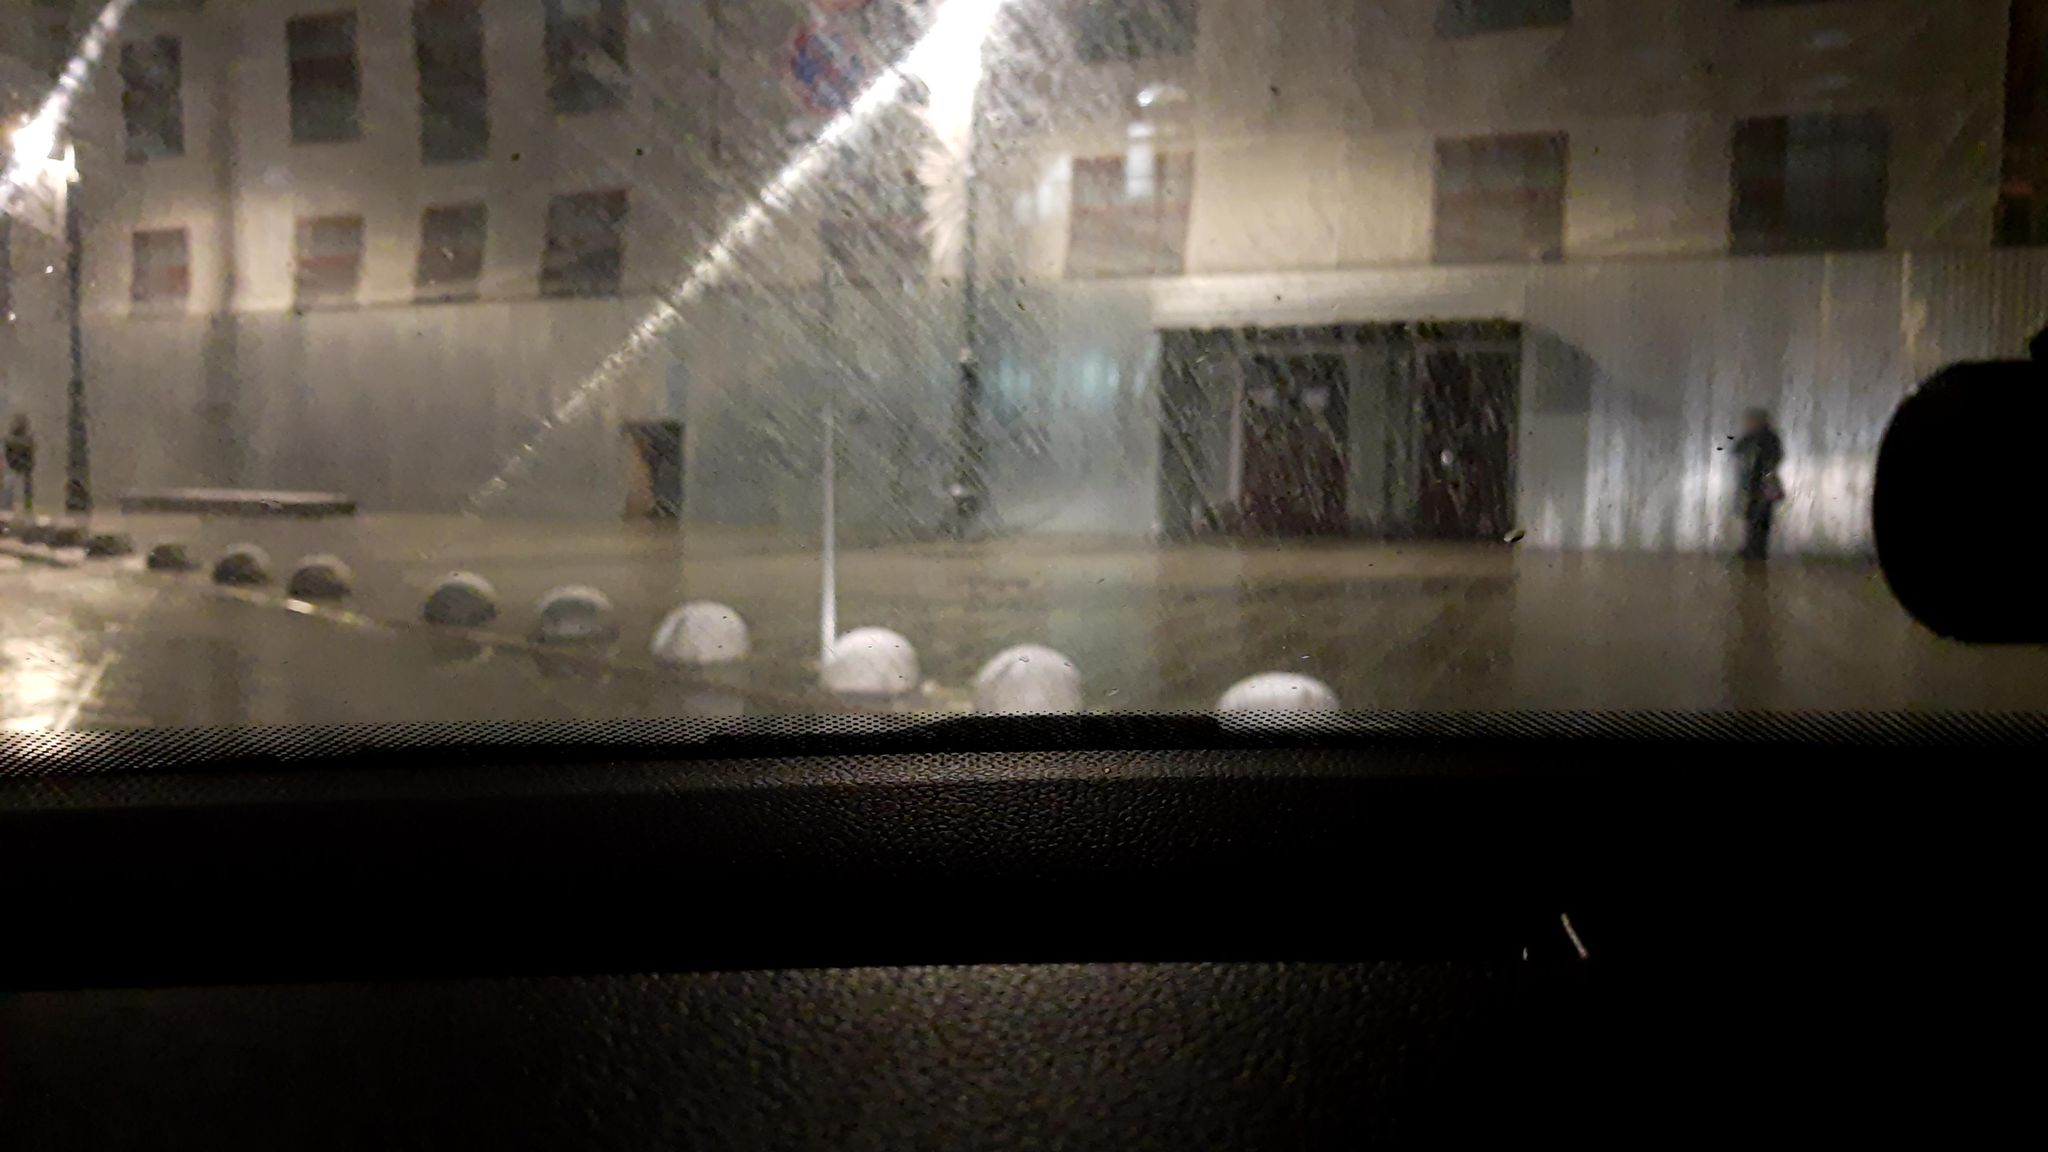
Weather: rainy
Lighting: night
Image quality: slightly poor
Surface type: driving surface
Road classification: footway
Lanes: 2
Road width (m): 1.6
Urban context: urban centre
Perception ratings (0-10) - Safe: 0.76, Lively: 5.82, Beautiful: 0.28, Boring: 2.06, Depressing: 6.29, Wealthy: 7.82